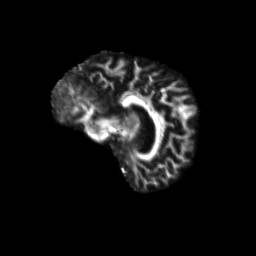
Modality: FA
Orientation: sagittal
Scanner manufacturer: siemens
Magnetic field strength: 3 T
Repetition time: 9.2 s
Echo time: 0.084 s